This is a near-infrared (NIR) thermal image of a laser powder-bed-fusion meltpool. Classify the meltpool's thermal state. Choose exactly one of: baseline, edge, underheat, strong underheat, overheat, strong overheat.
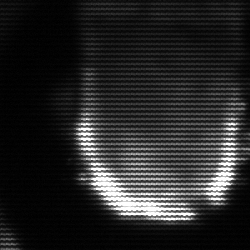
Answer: baseline